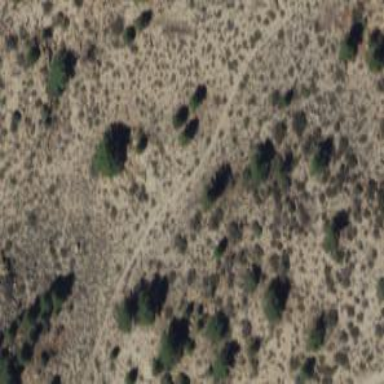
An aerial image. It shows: Path.